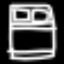
Label: bed